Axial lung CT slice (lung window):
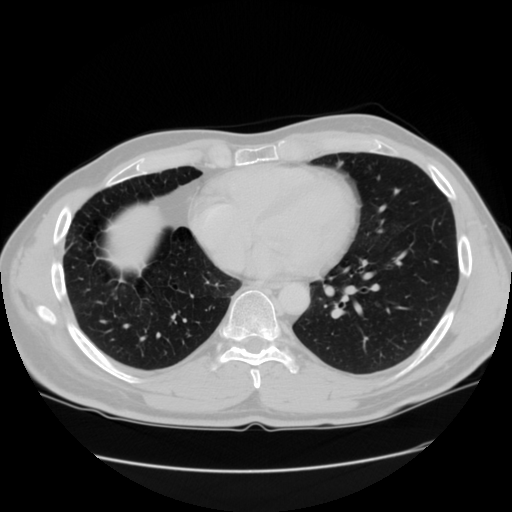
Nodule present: no